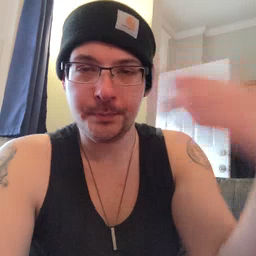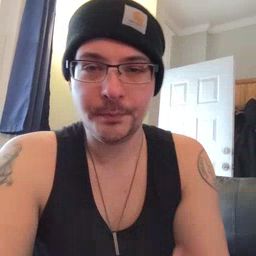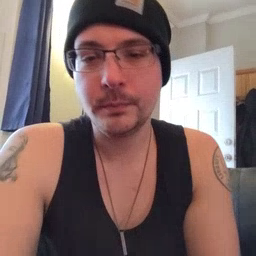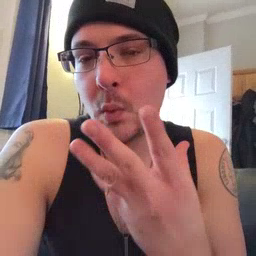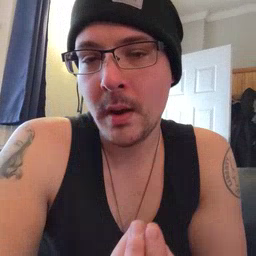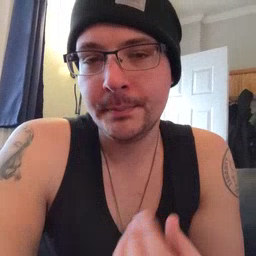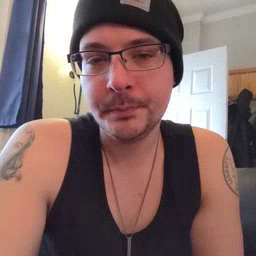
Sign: wet